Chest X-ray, AP view. Patient: 46 years old, sex M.
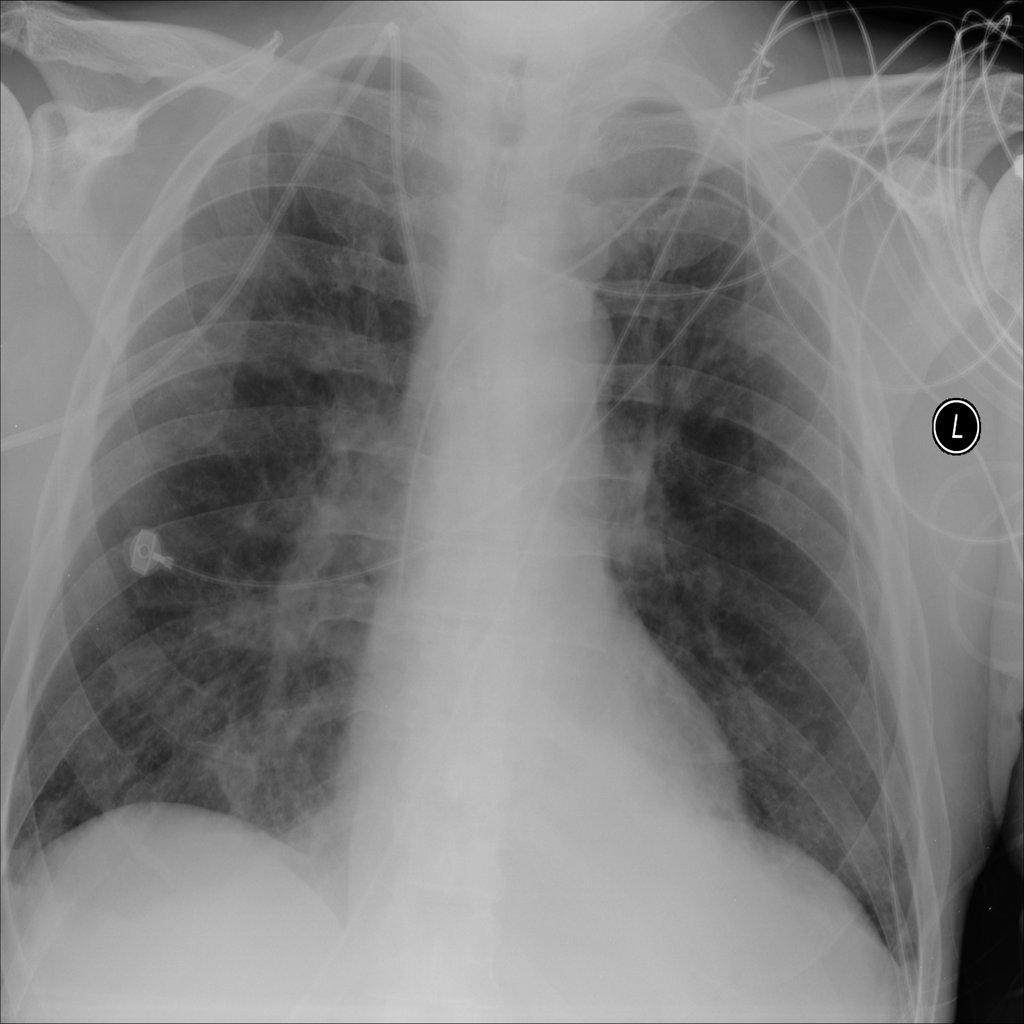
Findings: Infiltration